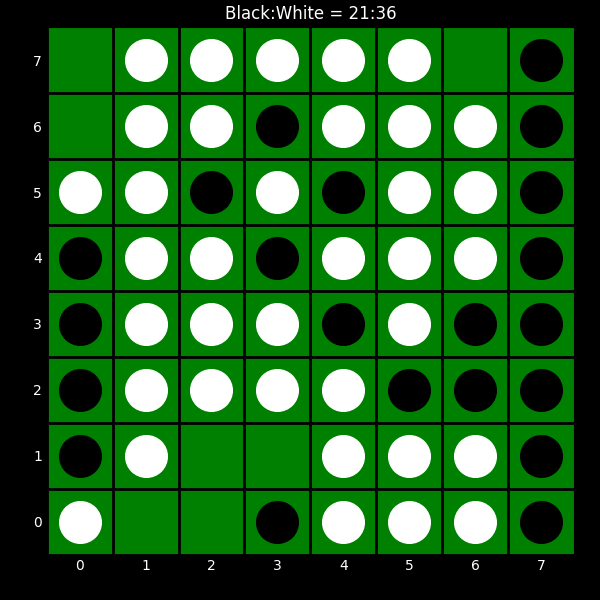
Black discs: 21
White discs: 36